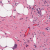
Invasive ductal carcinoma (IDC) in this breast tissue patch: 0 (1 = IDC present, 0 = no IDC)